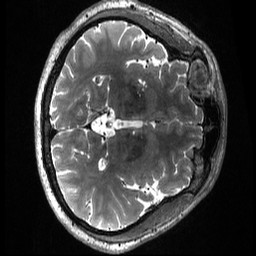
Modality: T2w
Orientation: axial
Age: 45
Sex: male